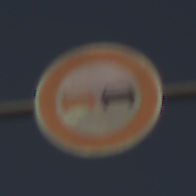
Verkehrszeichen: Ueberholverbot
Umgebung: Outdoor, Nature
Tageszeit: MorningAfternoon
Wetter: PartlyCloudy
Licht: Natural
Jahreszeit: NotSpecified
Kontrast: HighContrast